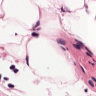
Metastatic tissue present: no